Field crop: maize
Growth stage: 1
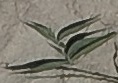
Species: sorghum